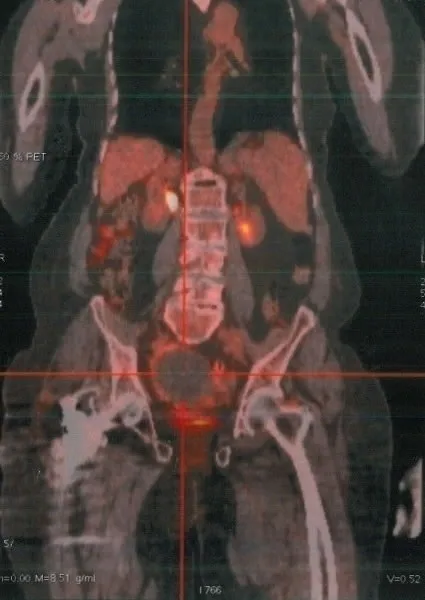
Positron emission tomography scans with FDG showing an intense hypermetabolisme in the pelvic (SUV max: 3.3) with no uptake in the liver.
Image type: radiology (pet)